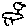
Label: bird